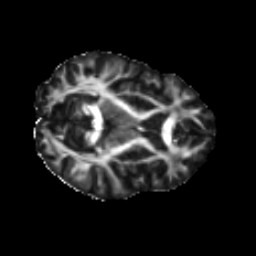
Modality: FA
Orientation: axial
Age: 23
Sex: female
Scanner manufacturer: ge
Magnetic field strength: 3 T
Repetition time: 7.8 s
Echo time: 0.0606 s